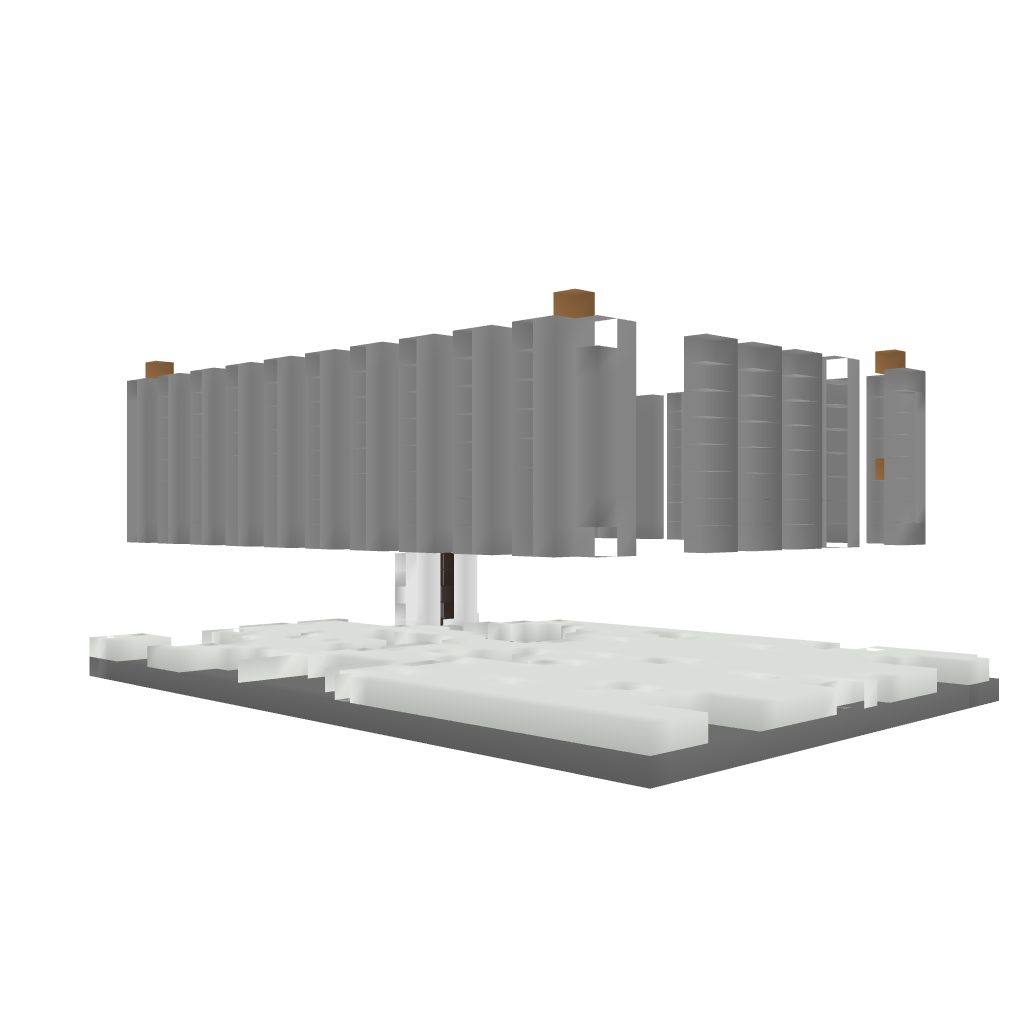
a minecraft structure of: MASP Museum